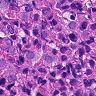
Metastatic tissue present: yes